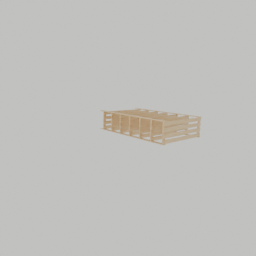
Label: furniture